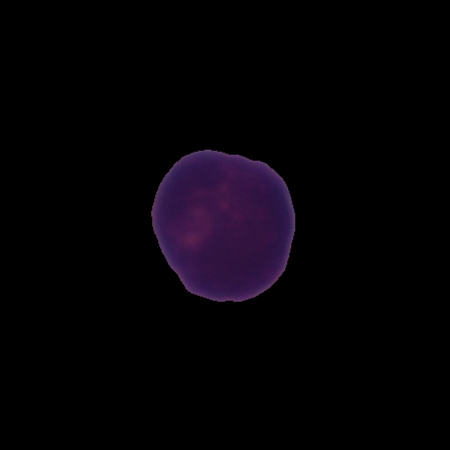
Label: healthy